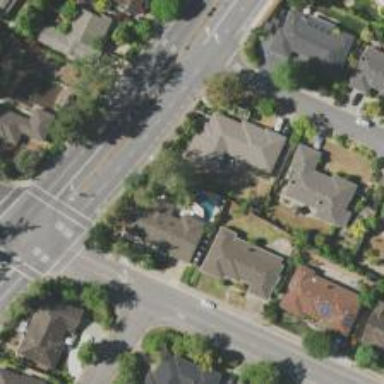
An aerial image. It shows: Secondary road with separate sidewalks.